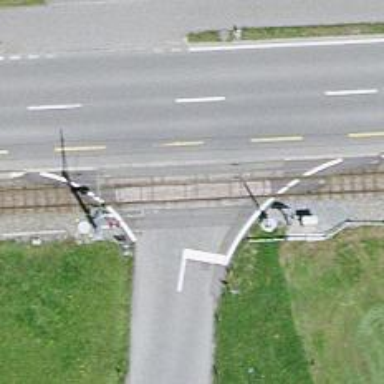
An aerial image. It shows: Level crossing along the railway.